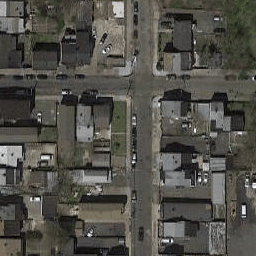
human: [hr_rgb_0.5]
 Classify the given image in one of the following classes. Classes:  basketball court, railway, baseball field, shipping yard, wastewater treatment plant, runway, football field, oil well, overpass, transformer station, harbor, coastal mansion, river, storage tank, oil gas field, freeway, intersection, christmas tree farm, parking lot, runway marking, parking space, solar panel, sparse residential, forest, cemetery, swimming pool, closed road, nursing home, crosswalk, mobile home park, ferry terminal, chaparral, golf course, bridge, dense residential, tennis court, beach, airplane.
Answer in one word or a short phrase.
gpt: intersection